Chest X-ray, PA view. Patient: 65 years old, sex M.
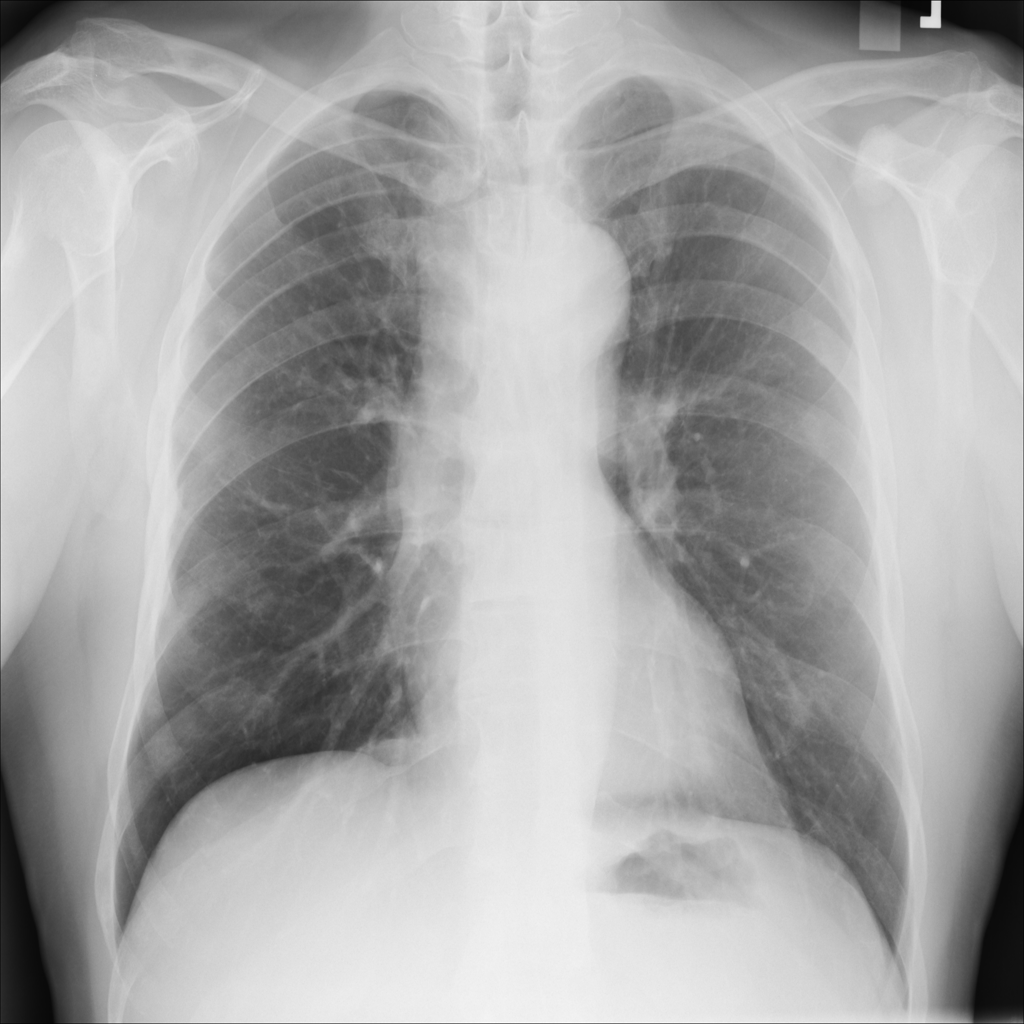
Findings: No Finding